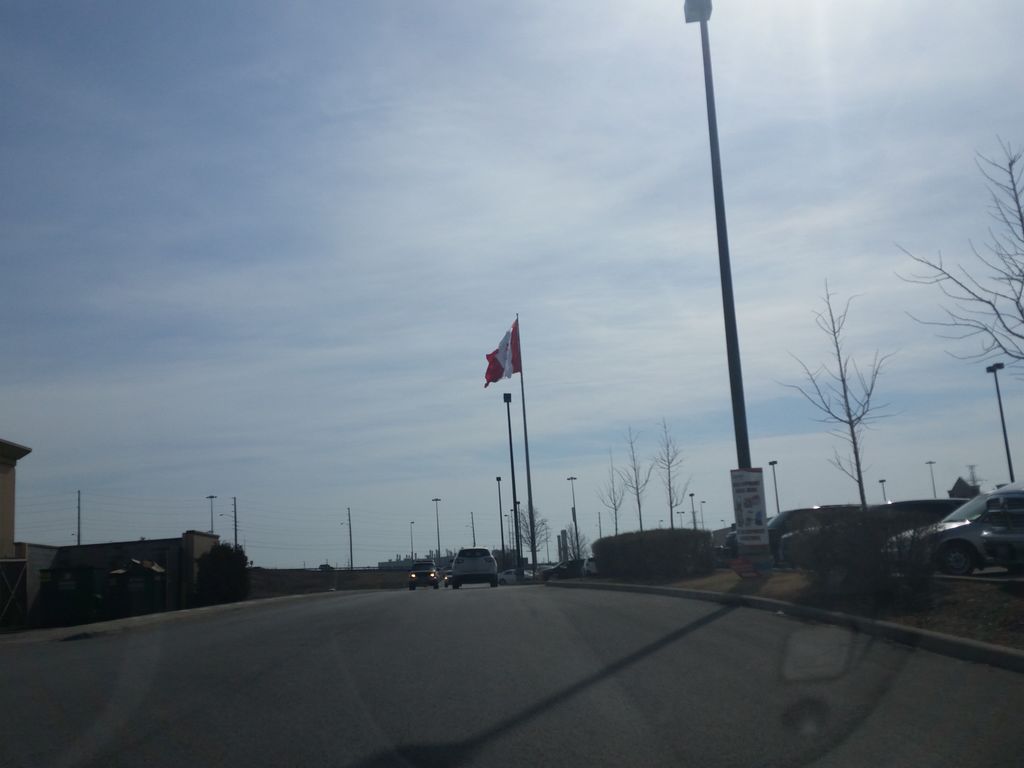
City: toronto